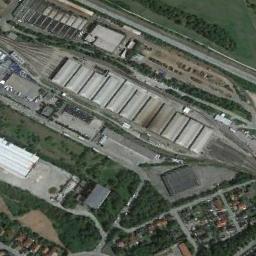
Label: railway_station